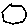
Label: hexagon